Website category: book
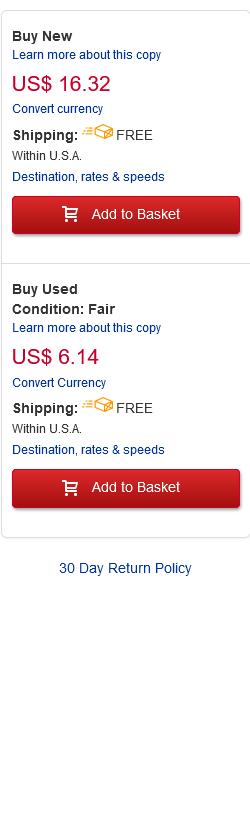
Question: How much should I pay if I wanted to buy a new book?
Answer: US$ 16.32

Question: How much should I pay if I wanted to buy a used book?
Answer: US$ 6.14

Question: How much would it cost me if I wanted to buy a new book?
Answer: US$ 16.32

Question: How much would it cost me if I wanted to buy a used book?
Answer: US$ 6.14

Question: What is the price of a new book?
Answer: US$ 16.32

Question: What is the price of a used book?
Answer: US$ 6.14

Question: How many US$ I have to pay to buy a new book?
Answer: US$ 16.32

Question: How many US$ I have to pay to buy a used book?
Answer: US$ 6.14

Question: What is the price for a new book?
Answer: US$ 16.32

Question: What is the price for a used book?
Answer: US$ 6.14

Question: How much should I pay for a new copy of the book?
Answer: US$ 16.32

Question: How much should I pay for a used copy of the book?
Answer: US$ 6.14

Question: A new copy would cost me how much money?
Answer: US$ 16.32

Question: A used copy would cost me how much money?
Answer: US$ 6.14

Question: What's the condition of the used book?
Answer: Fair

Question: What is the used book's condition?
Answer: Fair

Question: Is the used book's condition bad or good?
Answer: Fair

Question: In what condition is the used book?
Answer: Fair

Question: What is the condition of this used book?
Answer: Fair

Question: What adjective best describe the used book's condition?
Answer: Fair

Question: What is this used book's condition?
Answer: Fair

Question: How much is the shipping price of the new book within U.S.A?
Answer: FREE

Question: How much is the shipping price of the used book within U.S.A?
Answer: FREE

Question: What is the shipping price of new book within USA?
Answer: FREE

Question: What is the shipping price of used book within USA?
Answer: FREE

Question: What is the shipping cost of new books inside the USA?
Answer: FREE

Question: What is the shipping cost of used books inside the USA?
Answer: FREE

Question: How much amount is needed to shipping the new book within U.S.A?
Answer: FREE

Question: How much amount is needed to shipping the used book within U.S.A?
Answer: FREE

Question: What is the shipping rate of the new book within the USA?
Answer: FREE

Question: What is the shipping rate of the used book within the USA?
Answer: FREE

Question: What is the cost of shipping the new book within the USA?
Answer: FREE

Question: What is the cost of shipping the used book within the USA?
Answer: FREE

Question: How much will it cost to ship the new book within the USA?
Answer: FREE

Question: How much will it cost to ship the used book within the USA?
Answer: FREE